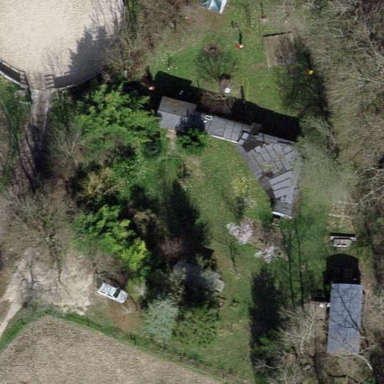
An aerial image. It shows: Garden area designated for leisure land.